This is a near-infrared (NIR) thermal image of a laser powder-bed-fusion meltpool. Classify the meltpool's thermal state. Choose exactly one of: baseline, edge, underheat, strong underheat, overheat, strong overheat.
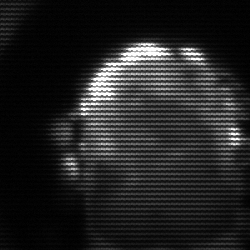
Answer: baseline